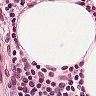
Metastatic tissue present: no